Question: How to change font size of drl (drool) file in Eclipse?

I dont see any file type with Jboss/Drool or drl text?
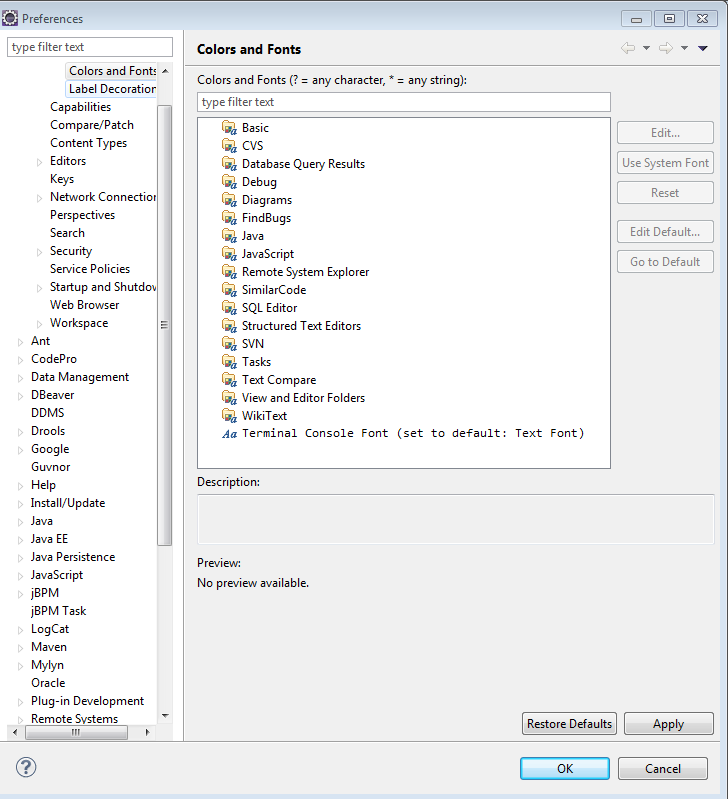
Answer: Unfortunately there doesn't seem to be a direct way to do this just for .drl files (even with the drools plugin installed).
By default eclipse will use the general text editor for drools files.
You can change the font size for this in 'Preferences/General/Appearance/colors and Fonts... Basic/Text Font'
...this will affect all text files, not just .drl's.